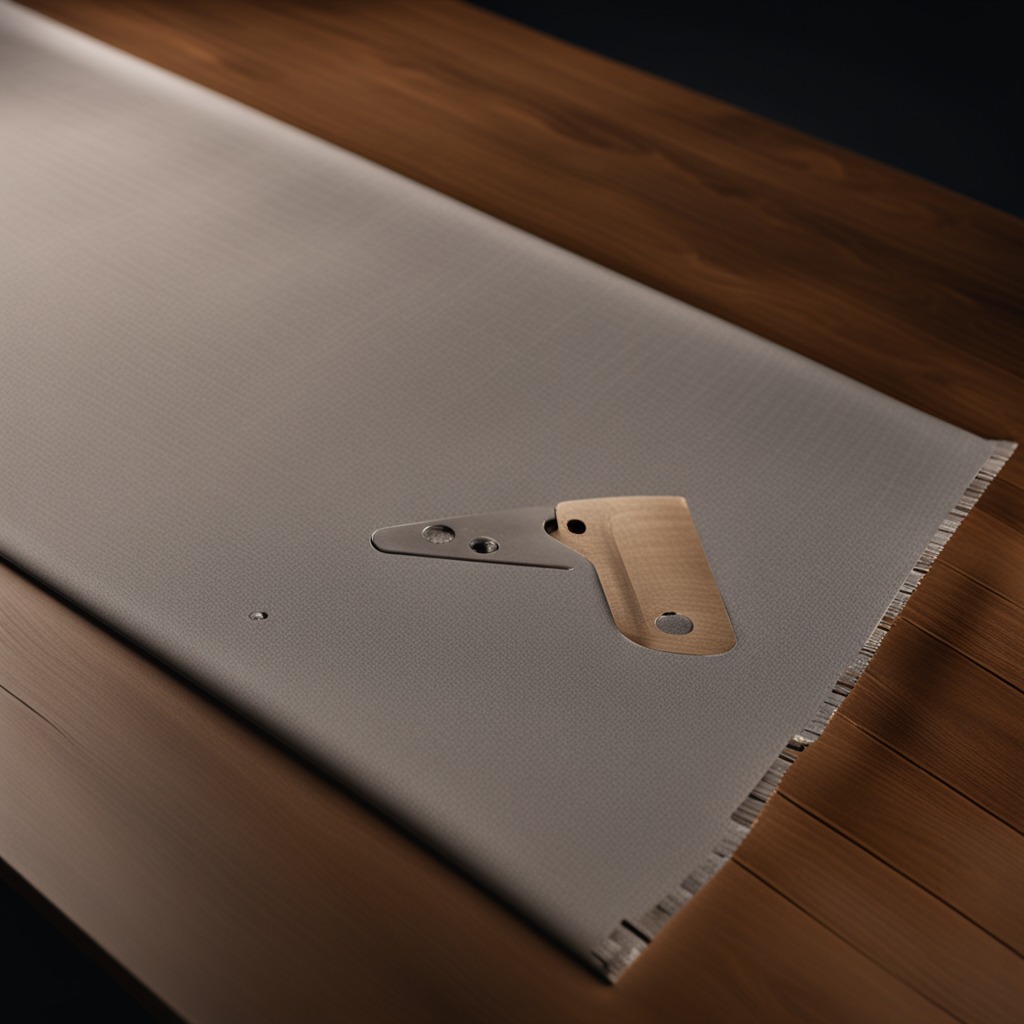
A metal saw is lying on a wooden table inside a workshop at night.